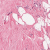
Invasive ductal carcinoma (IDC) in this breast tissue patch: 0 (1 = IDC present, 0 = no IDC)